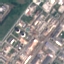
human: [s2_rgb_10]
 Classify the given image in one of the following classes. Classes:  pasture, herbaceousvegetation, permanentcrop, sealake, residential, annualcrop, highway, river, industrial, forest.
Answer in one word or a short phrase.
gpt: Industrial